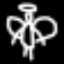
Label: angel